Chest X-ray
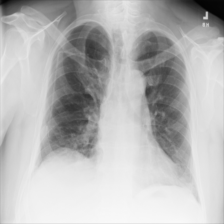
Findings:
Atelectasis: negative
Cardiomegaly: negative
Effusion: negative
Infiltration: negative
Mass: negative
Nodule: negative
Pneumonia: negative
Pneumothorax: negative
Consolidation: negative
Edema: negative
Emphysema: negative
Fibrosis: negative
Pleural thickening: negative
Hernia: negative